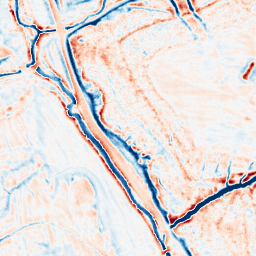
Category: edge_preserving
Decomposition family: bilateral
Decomposition parameters: d: 15
sigma_color: 25
sigma_space: 75
Upsampling method: sinc_blackman
Upsampling parameters: scale: 4
kernel_size: 8
Upsampling scale: 4